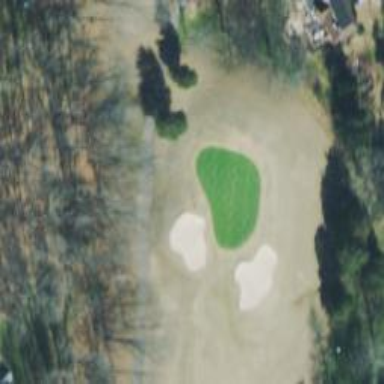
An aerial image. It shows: Golf hole.